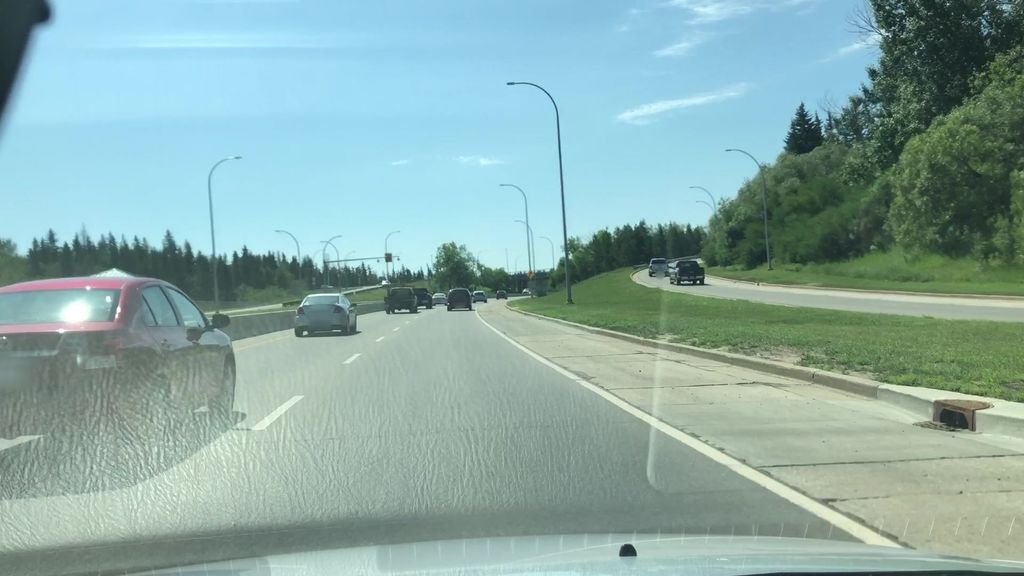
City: edmonton